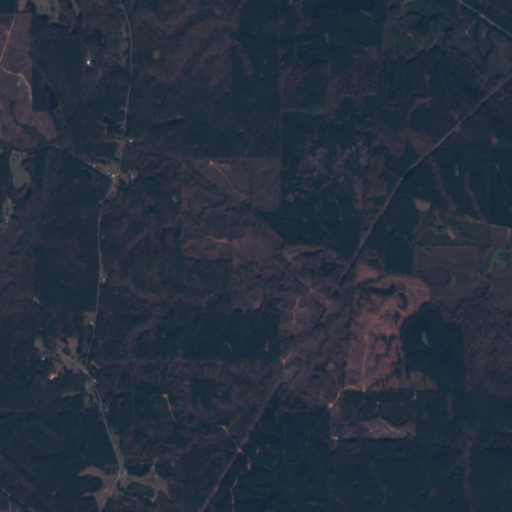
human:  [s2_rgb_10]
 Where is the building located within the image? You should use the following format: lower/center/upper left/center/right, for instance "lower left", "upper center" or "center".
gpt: The building is located in the left of the image.
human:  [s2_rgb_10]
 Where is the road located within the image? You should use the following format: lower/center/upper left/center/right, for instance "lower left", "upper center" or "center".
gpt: There is no road in the image.